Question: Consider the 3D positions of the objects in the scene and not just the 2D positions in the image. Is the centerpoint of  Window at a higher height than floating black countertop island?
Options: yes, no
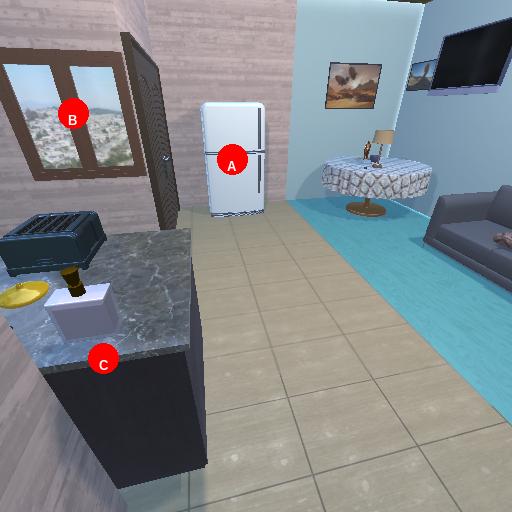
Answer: yes